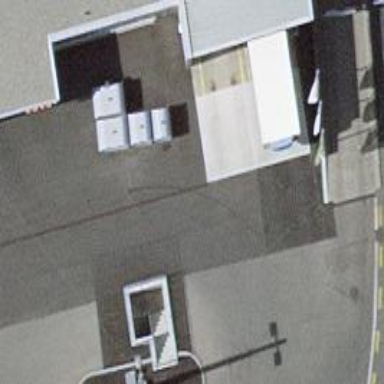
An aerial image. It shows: Recycling container in the area designated for recycling.